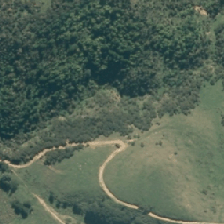
Land cover: grose_broom